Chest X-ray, AP view. Patient: 70 years old, sex M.
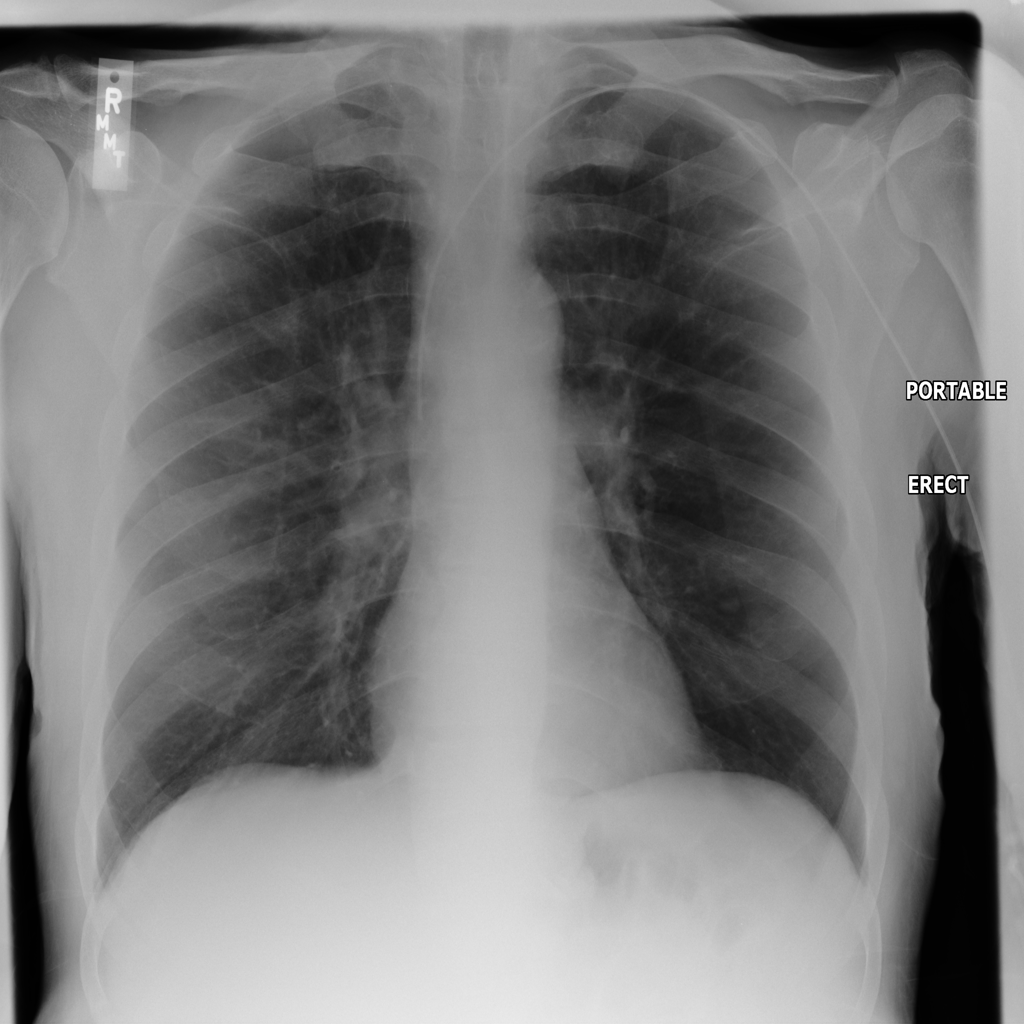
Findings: No Finding